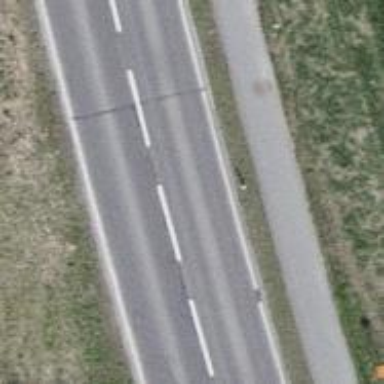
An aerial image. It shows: Secondary road with asphalt surface. There is cycle track on the right side.